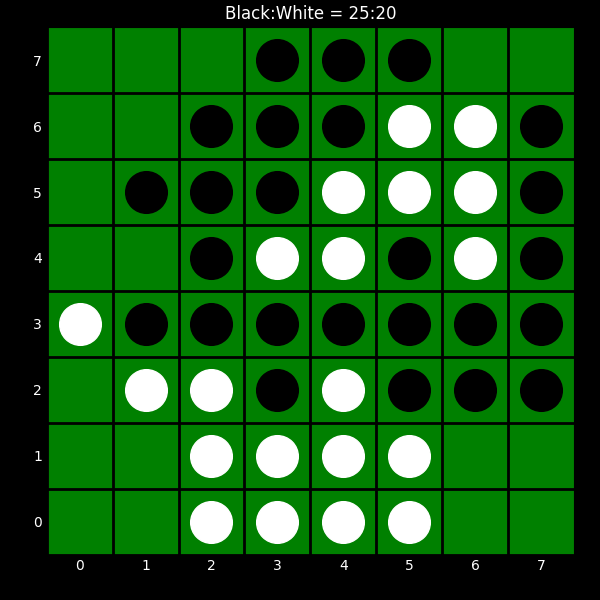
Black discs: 25
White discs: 20